Chest X-ray:
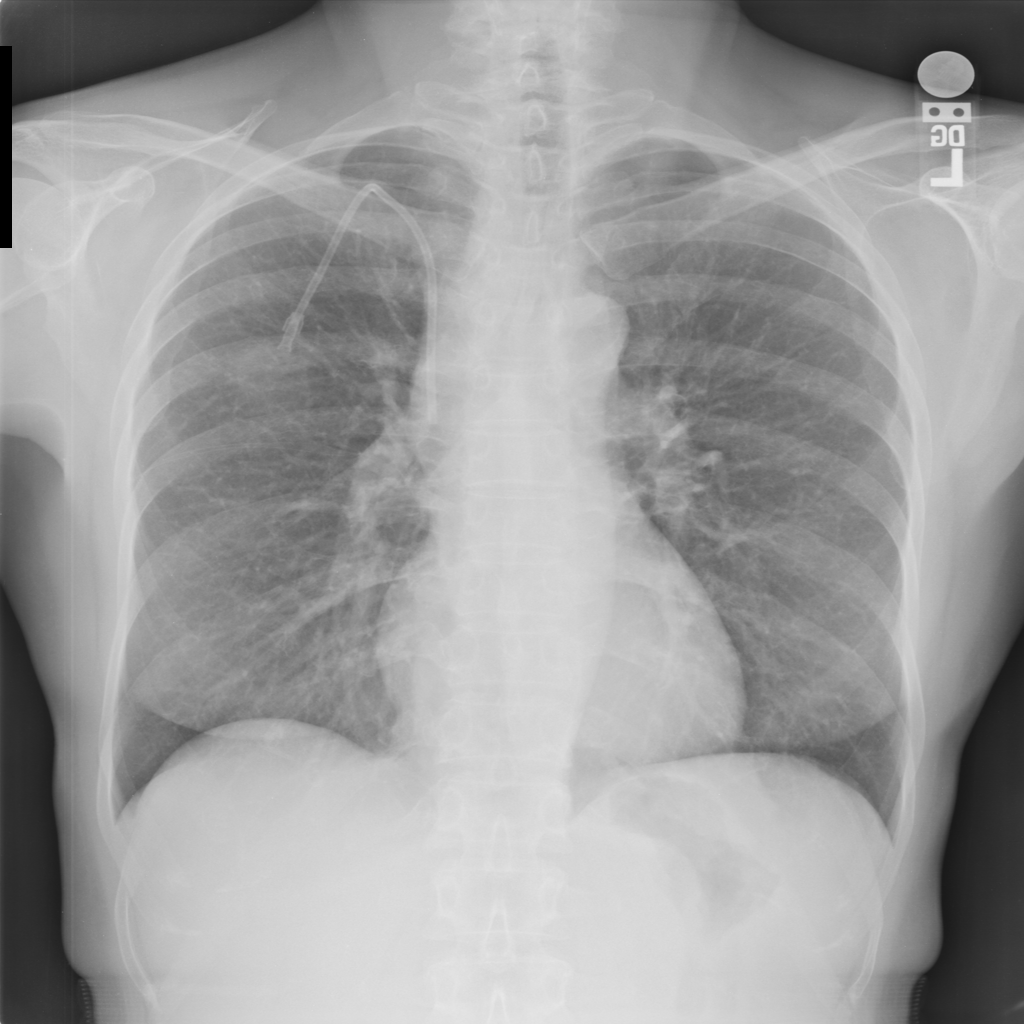
No abnormal finding: yes